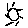
Label: sun